Question: i'm pretty new on MySQL Workbench and i really dont know how to rename an SQL Script on the MySQL Modeling panel...

I'm feeling a bit silly about!
Thanks in advance!
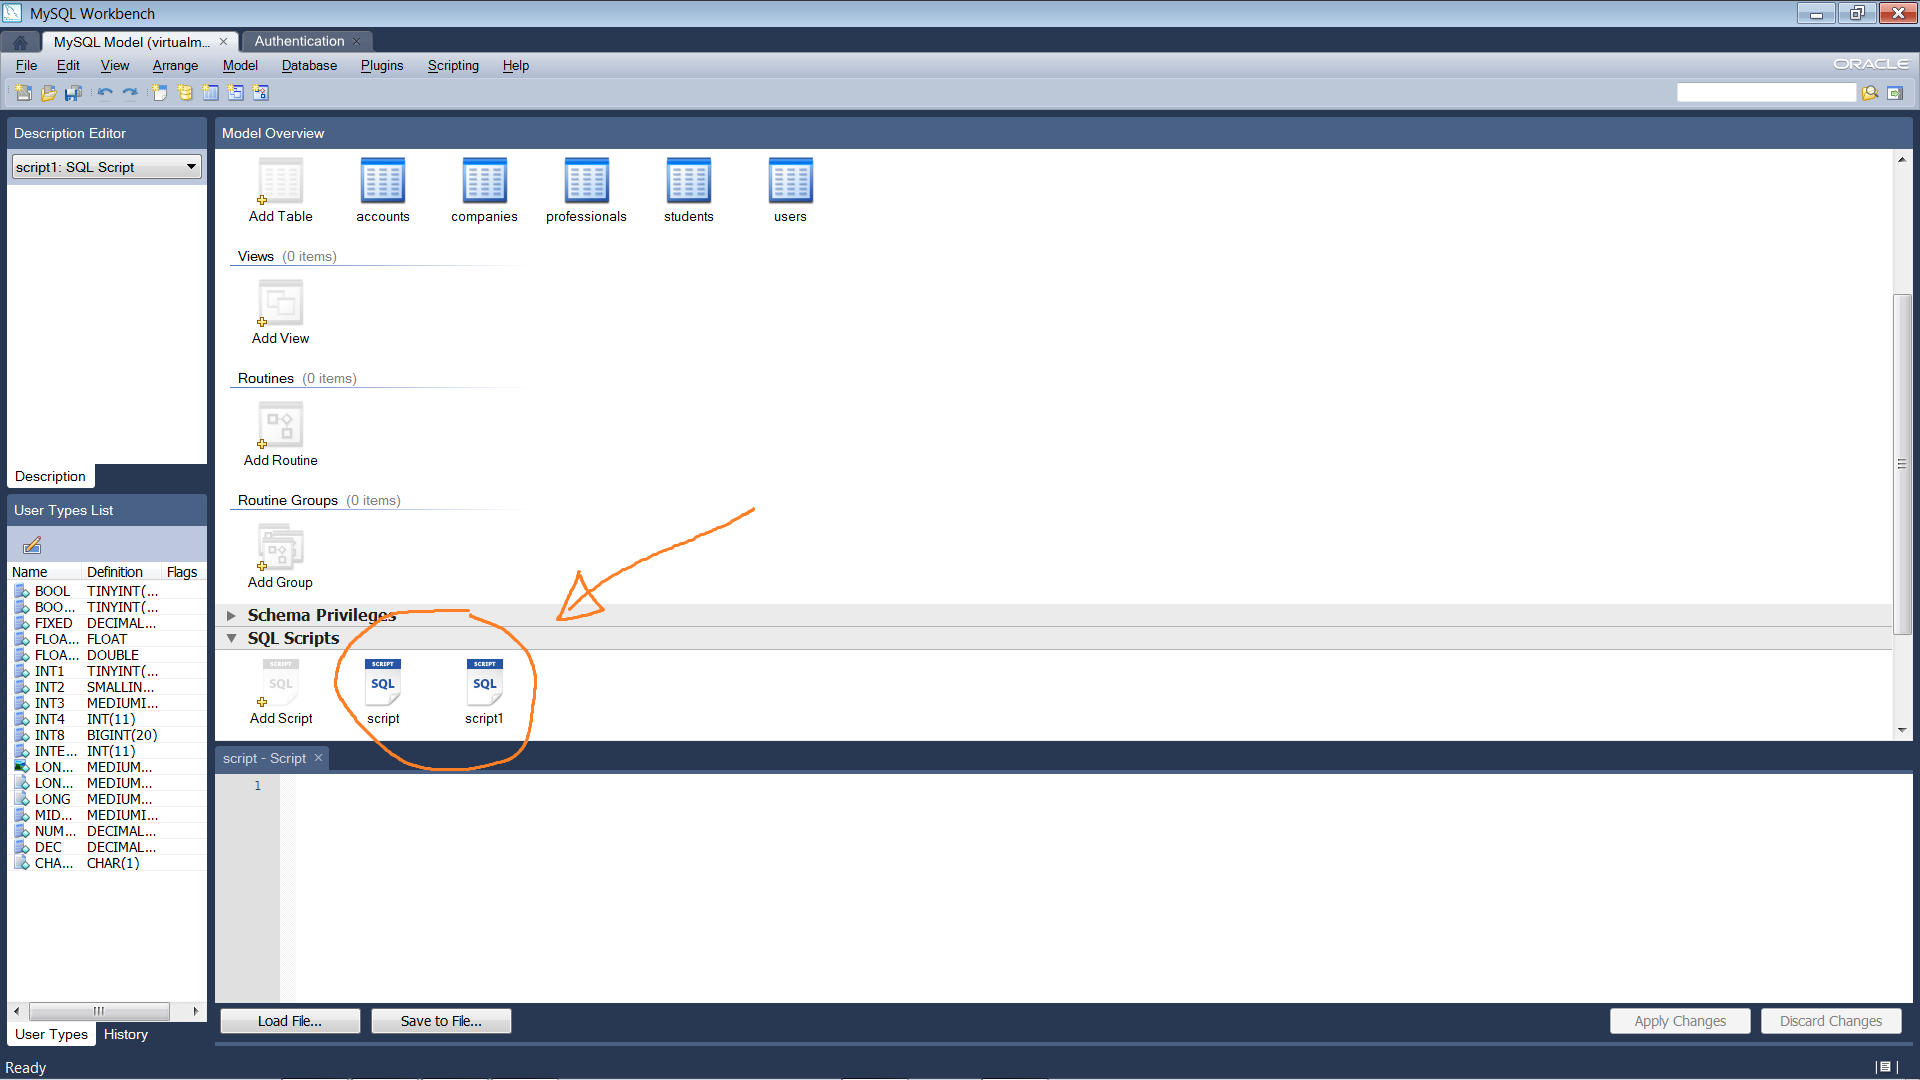
Answer: Just click on the selected script one more time with a minimal delay (NOT double-click!). You'll be able to edit the name.